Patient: sex M, age 79
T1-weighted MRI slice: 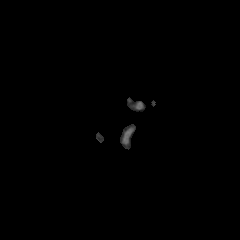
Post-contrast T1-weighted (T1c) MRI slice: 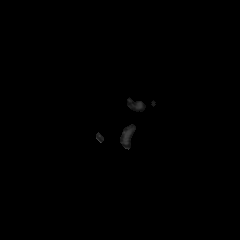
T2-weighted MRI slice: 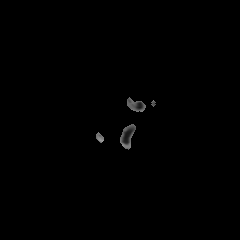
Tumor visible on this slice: no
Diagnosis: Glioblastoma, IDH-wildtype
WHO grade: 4